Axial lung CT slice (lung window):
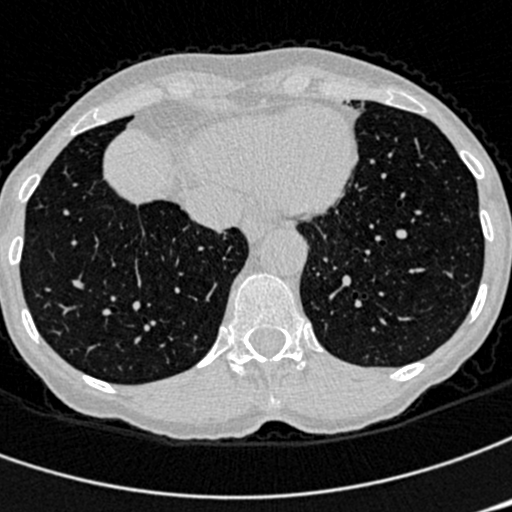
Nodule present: no